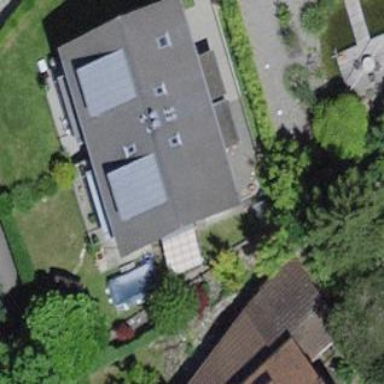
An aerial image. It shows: Semidetached house.